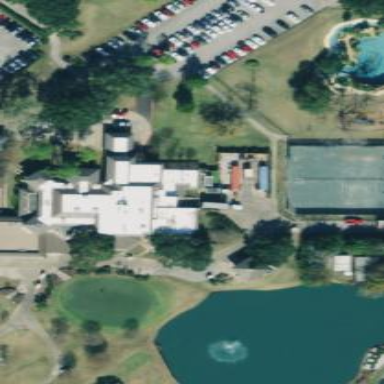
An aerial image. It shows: Pavilion building.